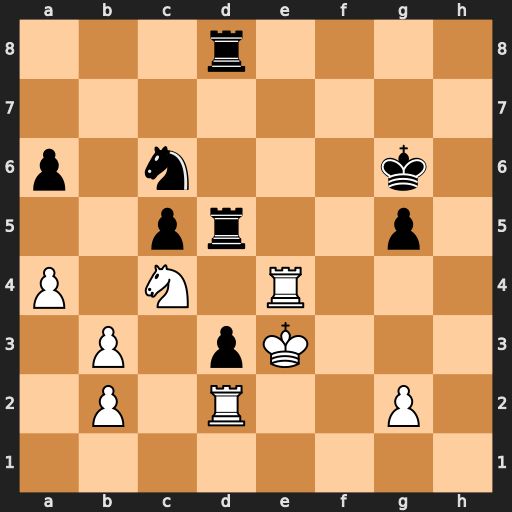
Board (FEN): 3r4/8/p1n3k1/2pr2p1/P1N1R3/1P1pK3/1P1R2P1/8
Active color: w
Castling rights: -
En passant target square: -
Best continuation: Re6+ Kg7 Rxc6